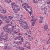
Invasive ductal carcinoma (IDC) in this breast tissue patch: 1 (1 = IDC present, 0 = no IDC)